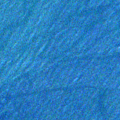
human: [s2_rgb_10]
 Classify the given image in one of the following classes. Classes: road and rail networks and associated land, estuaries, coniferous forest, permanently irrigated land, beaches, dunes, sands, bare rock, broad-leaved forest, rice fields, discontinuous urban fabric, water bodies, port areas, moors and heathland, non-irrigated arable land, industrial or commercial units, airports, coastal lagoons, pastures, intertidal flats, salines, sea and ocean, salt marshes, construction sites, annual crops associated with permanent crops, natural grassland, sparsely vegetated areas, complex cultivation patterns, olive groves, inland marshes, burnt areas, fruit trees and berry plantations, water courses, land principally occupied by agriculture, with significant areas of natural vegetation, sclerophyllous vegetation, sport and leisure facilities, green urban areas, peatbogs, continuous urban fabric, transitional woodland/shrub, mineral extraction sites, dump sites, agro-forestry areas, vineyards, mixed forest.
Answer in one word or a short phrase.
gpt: sea and ocean